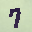
Label: 7